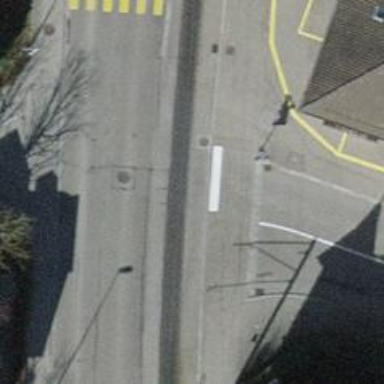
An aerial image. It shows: Level crossing along the railway.